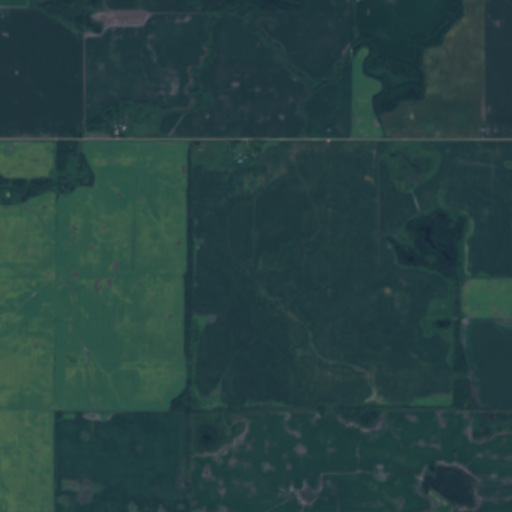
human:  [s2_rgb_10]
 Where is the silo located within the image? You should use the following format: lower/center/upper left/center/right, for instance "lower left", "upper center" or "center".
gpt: The silo is located in the upper left of the image.
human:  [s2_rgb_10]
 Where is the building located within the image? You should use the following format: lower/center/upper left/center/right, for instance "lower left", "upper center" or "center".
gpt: The building is located in the upper left of the image.
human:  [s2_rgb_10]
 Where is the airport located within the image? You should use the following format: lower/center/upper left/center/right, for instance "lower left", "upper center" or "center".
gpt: There is no airport in the image.